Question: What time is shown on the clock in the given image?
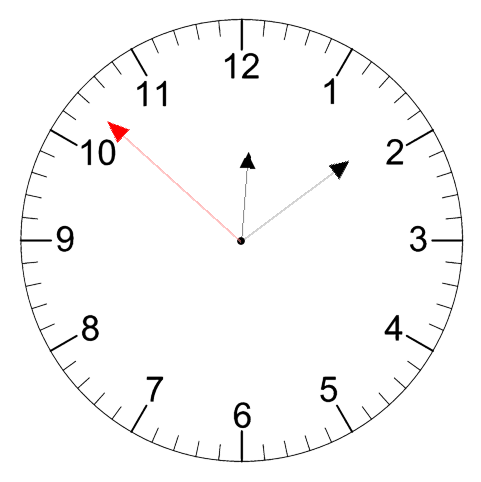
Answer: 12:08:52